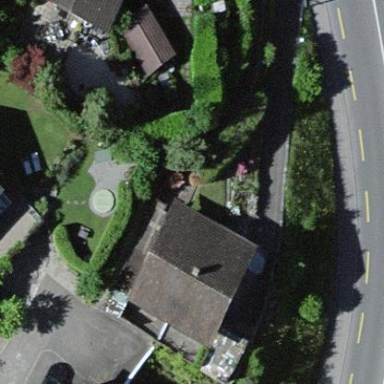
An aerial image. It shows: Detached building.